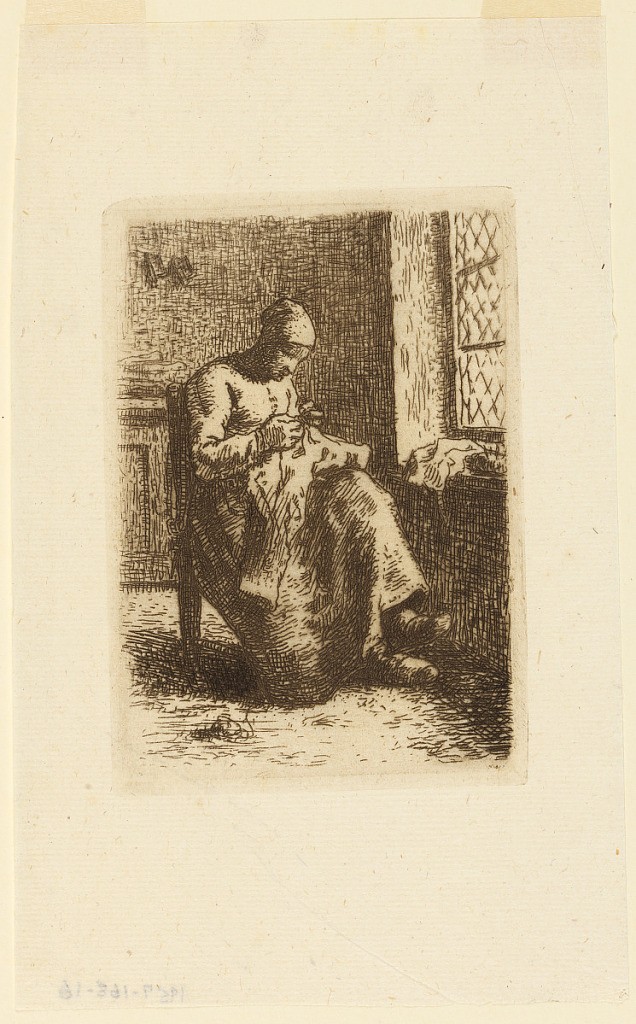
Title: La Couseuse (The Woman Sewing)
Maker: Jean-Francois Millet, French, 1814 – 1916
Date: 1855
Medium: Etching in dark brown ink on cream-colored paper
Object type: Print
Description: A peasant woman sits near a diamond-paned window, right, sewing a shirt. Her implements rest on the window sill.